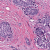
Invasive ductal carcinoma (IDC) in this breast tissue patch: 1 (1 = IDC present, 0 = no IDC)